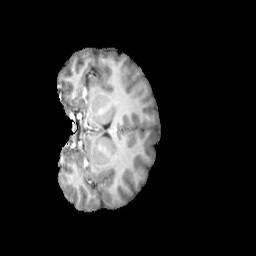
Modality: T1w
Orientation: coronal
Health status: ill
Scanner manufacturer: siemens
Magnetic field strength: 3 T
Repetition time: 2 s
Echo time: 0.00303 s